Field crop: maize
Growth stage: 2
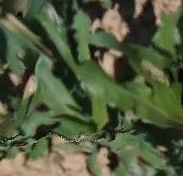
Species: maize